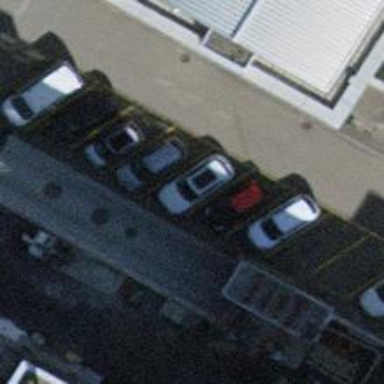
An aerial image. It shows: Rack for bicycle parking.